Question: I have tried to create a Sankey Diagram using both the ggalluvial and networkd3 packages and failed to date. Ideally I would like to understand how to get what I want to do in both.
Data is generated as follows:
'''
dat <- data.frame(customer = c(rep(c(1, 2), each=3), 3, 3),
holiday_loc = c("SA", "SA", "AB", "SA", "SA", "SA", "AB", "AB"),
holiday_num = c(1, 2, 3, 1, 2, 3, 1, 2))
dat_wide <- dat %>%
spread(key=holiday_num, value=holiday_loc')
'''
Not sure whether dat or dat_wide is more appropriate?
I want the output to visualise the following information (where the number in brackets is the frequency and therefore width of the flow)
> SA -(2) - SA - (1) - AB'''
- (1) - SA
'''
AB -(1) - AB
I followed the instructions on this link for networkd3 <URL>, however I ended up with loops in the diagram.
A similar diagram of what I want is shown in the below image:
[![Sankey Diagram taken from SAS VA][2]][2]
Suggestions and help will be greatly appreciated...
Thanks!
<URL>
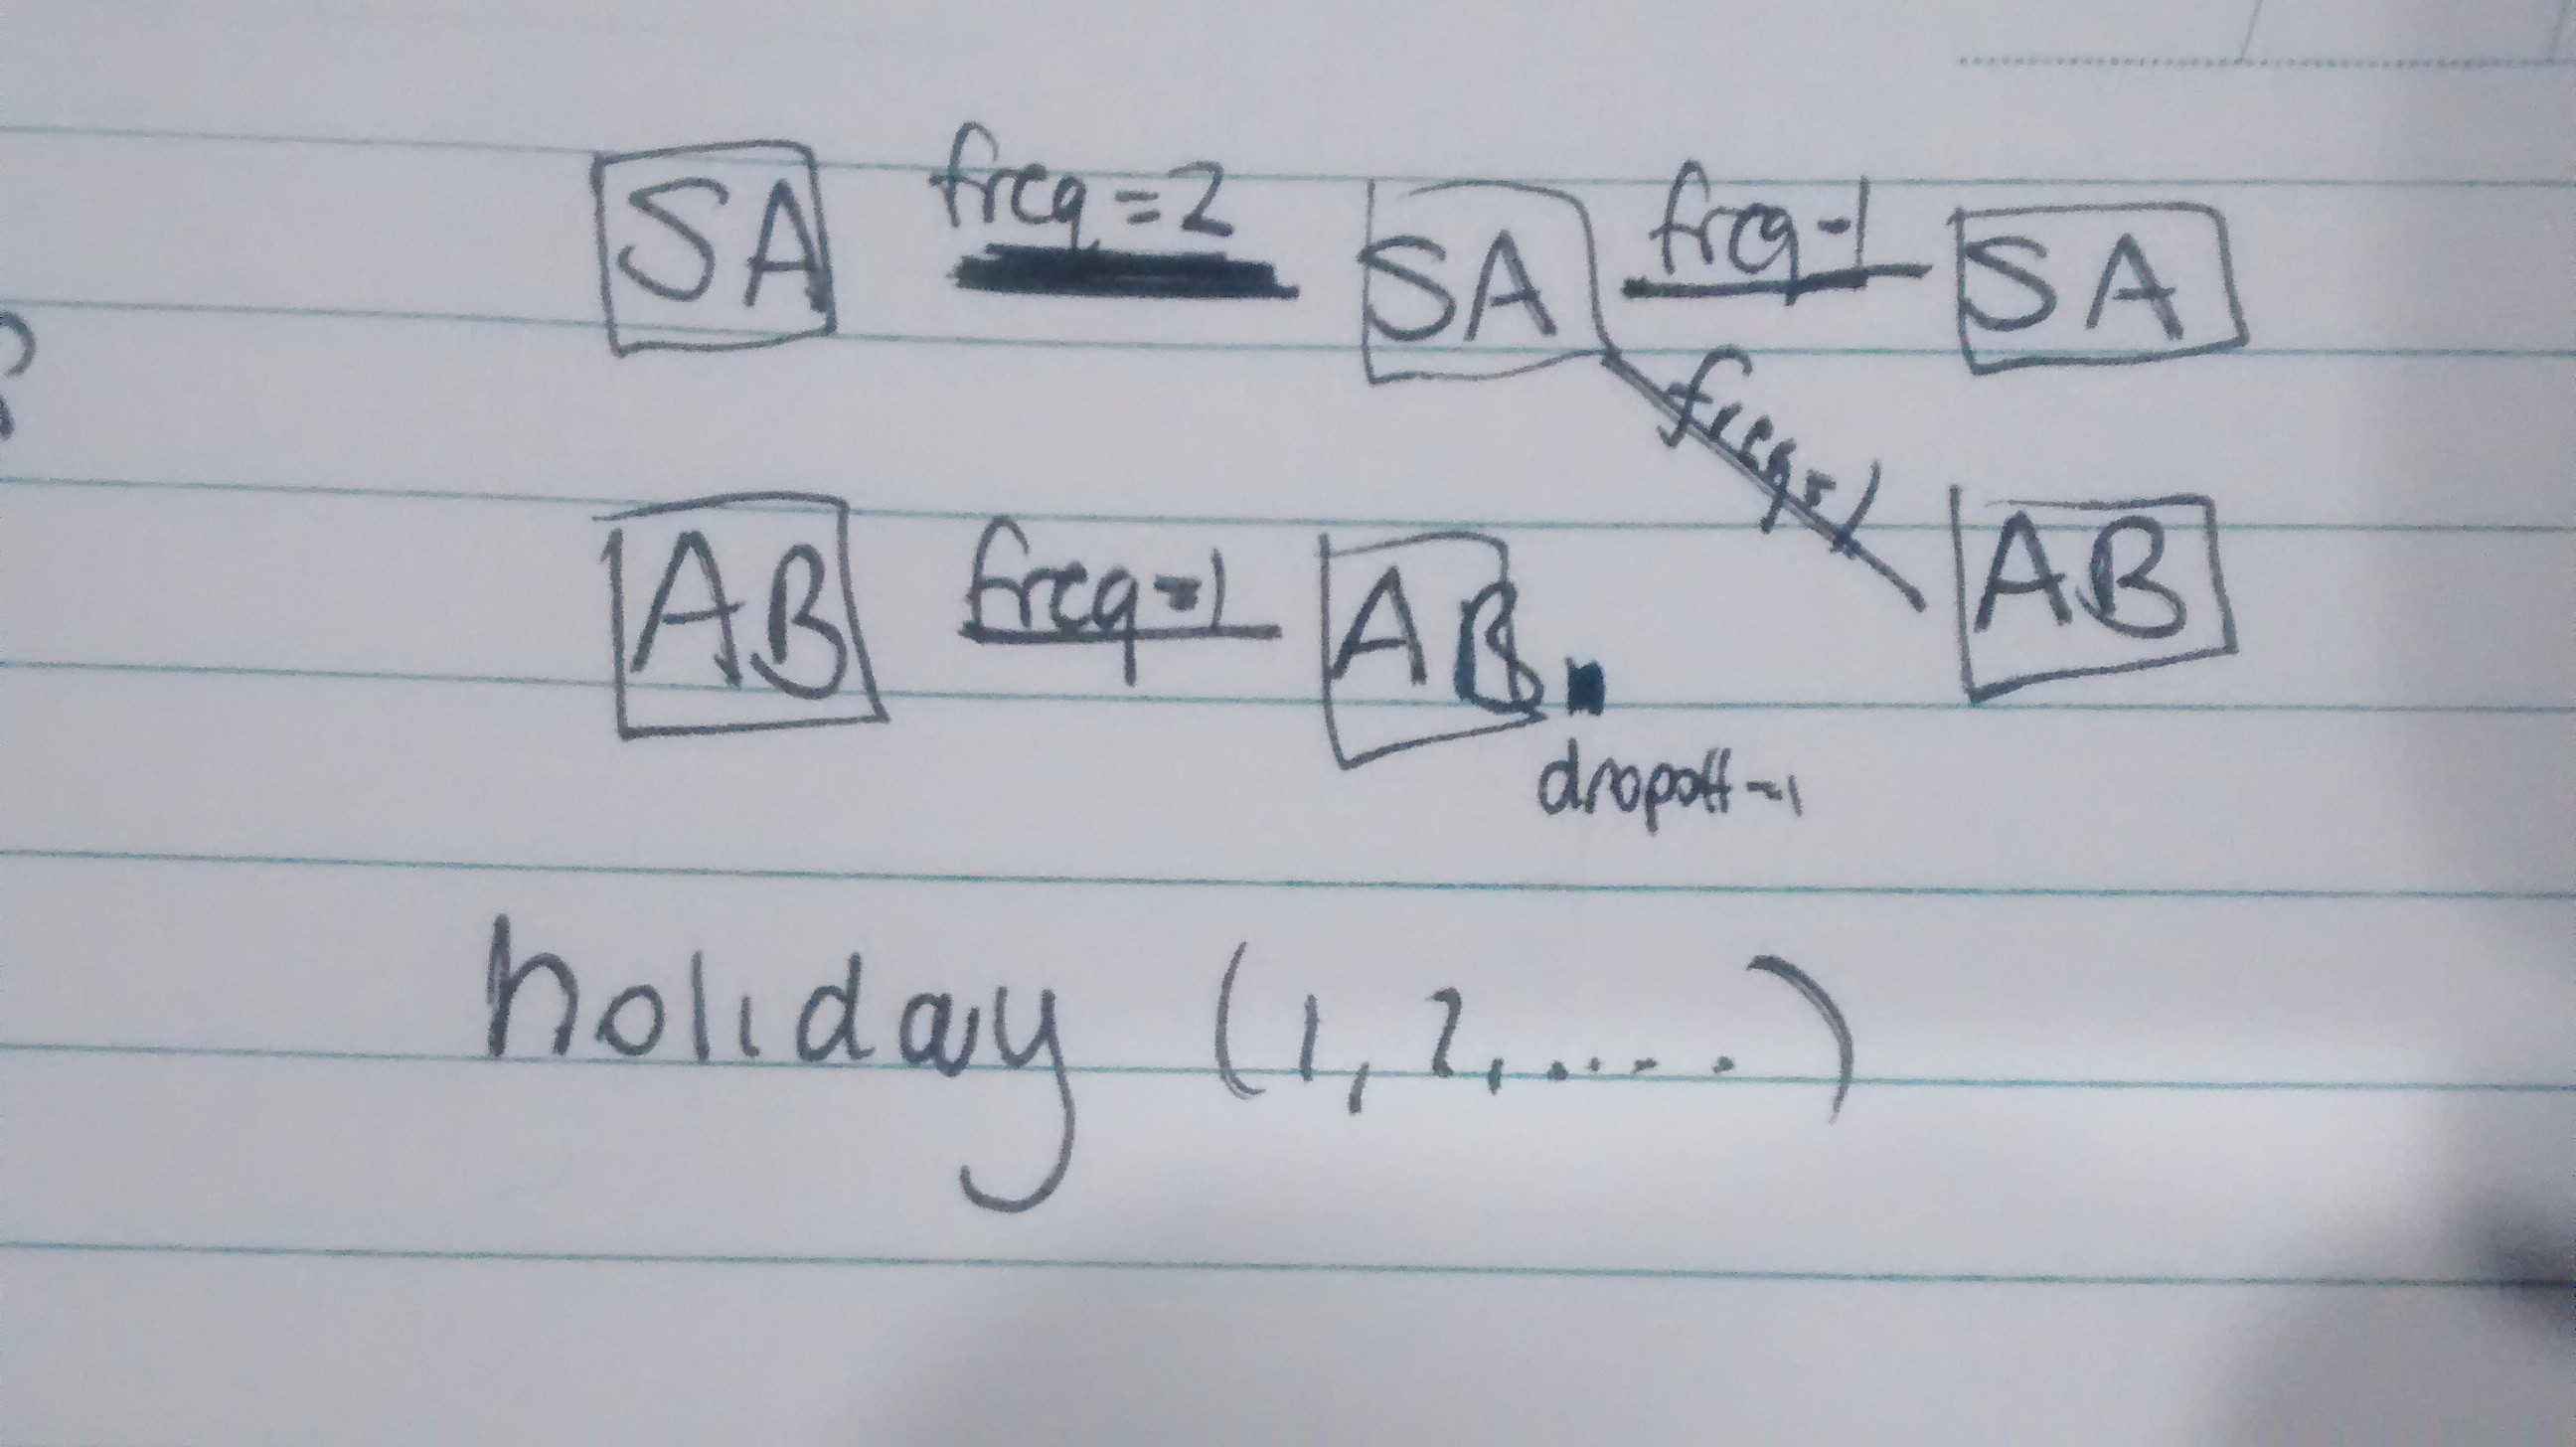
Answer: The core problem with your data (in 'networkD3' terms) is that you have nodes with the same name, so you need to distinguish them, at least while you're processing the data.
Combine the location and the number information to make distinguishable nodes, then transform your data into a links data frame, like this...
'''
links <-
dat %>%
mutate("source" = paste(holiday_loc, holiday_num, sep = "_")) %>%
group_by(customer) %>%
arrange(holiday_num) %>%
mutate("target" = lead(source)) %>%
ungroup() %>%
arrange(customer) %>%
filter(!is.na(target)) %>%
select(source, target)
'''
From that, you can build a nodes data frame which contains one row for each distinct node, like this...
'''
node_names <- factor(sort(unique(c(as.character(links$source),
as.character(links$target)))))
nodes <- data.frame(name = node_names)
'''
Then convert the links data frame to use the index (0-indexed because it ultimately gets passed to JavaScript) of the node in the nodes data frame, like this...
'''
links <- data.frame(source = match(links$source, node_names) - 1,
target = match(links$target, node_names) - 1,
value = 1)
'''
At this point, if you want the nodes to have non-distinct names, you can change that now, like this...
'''
nodes$name <- sub("_[0-9]$", "", nodes$name)
'''
And now you can plot it...
'''
library(networkD3)
sankeyNetwork(links, nodes, "source", "target", "value", "name")
'''
<URL>